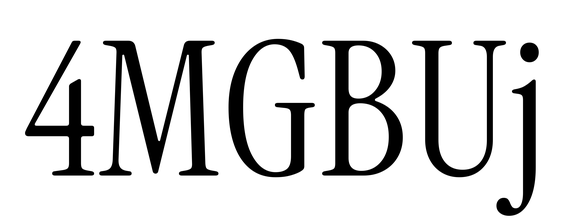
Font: InstrumentSerif-Regular